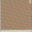
Piece: xx